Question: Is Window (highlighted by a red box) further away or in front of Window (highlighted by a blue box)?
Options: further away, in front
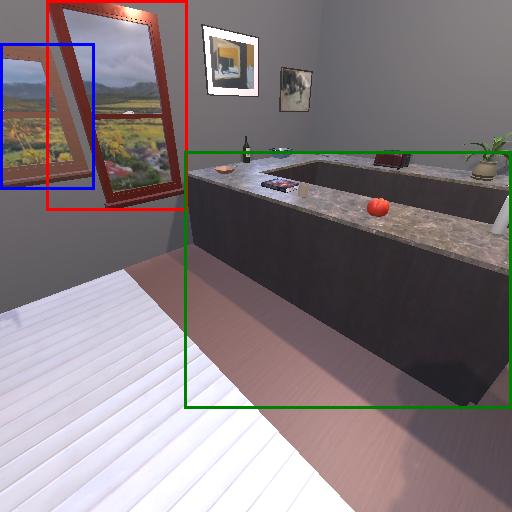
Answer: further away